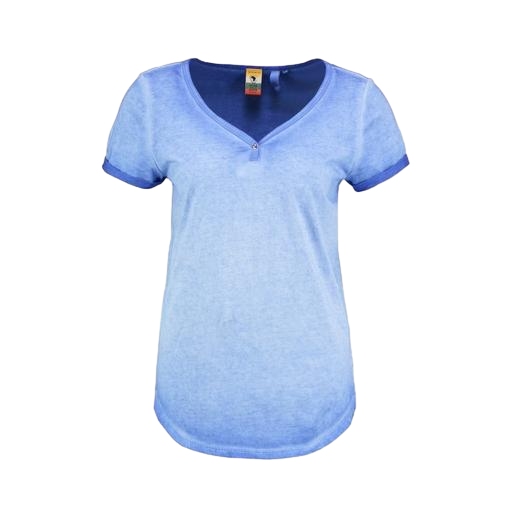
blue dallas henley tee, blue v-neck t-shirt only macy, blue short-sleeve henley top, white background